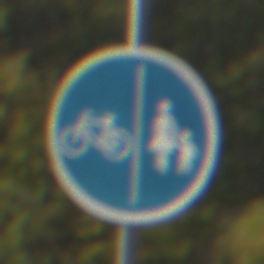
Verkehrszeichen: GetrennterRadUndGehwegRadwegLinks
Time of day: MorningAfternoon
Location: Outdoor (Suburban)
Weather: Clear
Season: NotSpecified
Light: Natural